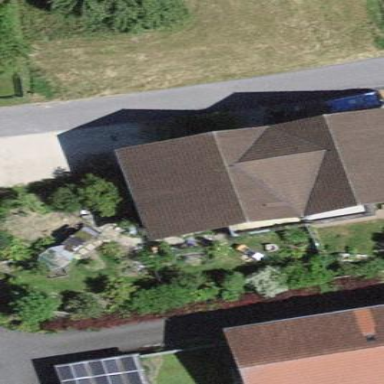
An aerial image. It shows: Residential building.